Question: I've just started using the VS 2015 preview to mess around with native android applications. I noticed that the AndroidTest.Packaging project includes a res folder, but this project does not include an assets directory.

I tried creating an assets folder manually, but that didn't seem to work. (Either there is a bug in my asset reading code, or this approach is not correct.)
Does anyone know how to create an assets folder for the VS2015 android project?
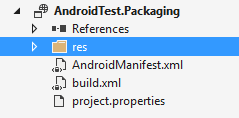
Answer: I'm stupid - make sure the asset folder is named 'assets' (exact case).